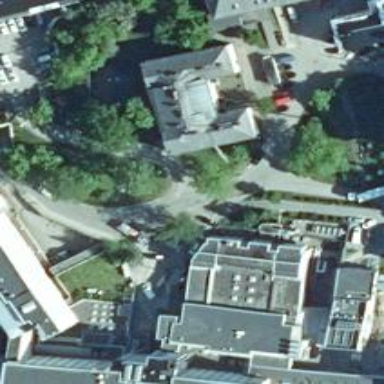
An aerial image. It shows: Hospital building.